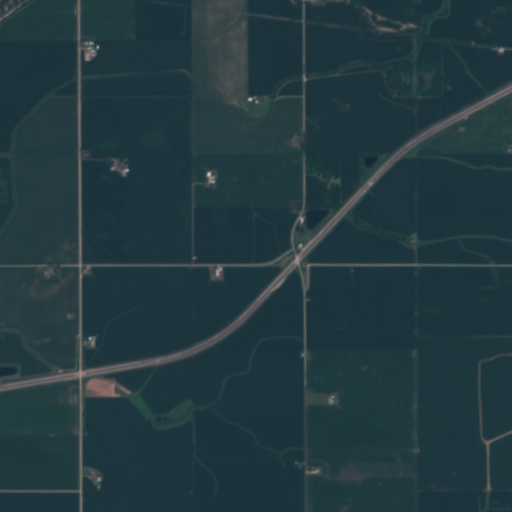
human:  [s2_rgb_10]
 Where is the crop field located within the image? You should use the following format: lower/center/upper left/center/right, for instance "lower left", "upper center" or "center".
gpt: The crop field is located in the left of the image.
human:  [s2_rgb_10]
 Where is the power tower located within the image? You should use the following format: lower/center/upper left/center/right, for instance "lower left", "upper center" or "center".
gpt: The power tower is located in the right of the image.
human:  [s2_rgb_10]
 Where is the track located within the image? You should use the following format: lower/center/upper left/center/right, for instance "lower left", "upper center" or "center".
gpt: There is no track in the image.